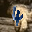
Label: 4